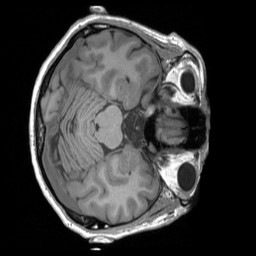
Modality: T1w
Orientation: axial
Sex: female
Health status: ill
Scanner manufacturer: siemens
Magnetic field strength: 3 T
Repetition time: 1.66 s
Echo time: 0.00254 s